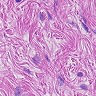
Metastatic tissue present: no